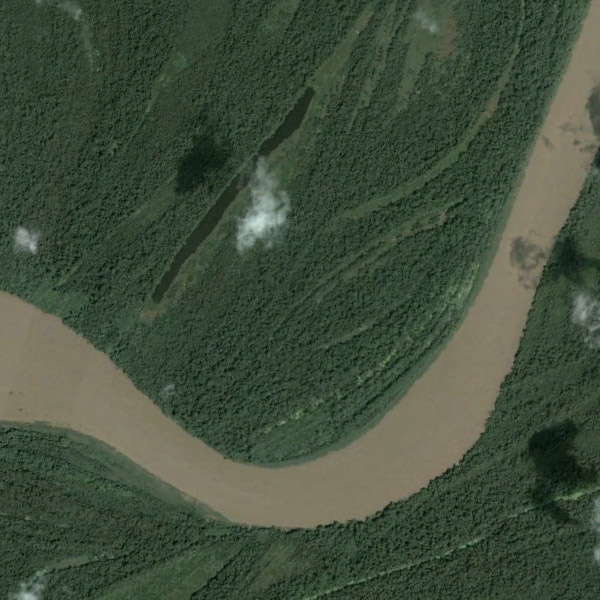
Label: River